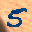
Label: 5